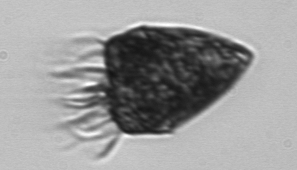
Label: Strombidium_morphotype2